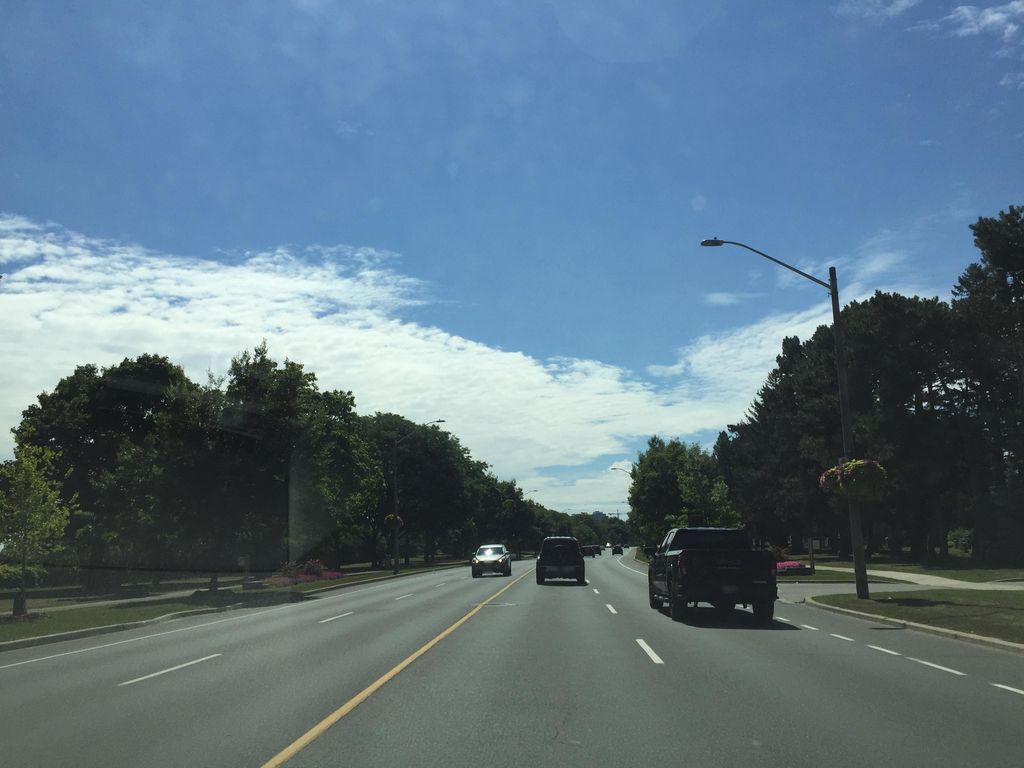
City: hamilton